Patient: sex M, age 17
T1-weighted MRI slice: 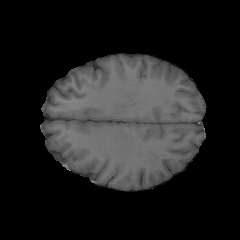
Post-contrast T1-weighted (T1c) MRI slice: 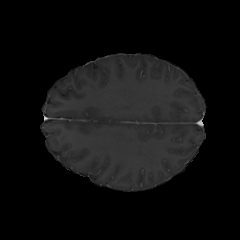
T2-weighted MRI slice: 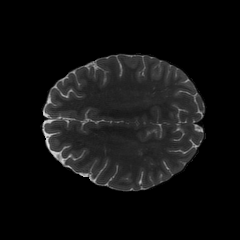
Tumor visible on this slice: no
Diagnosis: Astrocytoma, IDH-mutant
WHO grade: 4